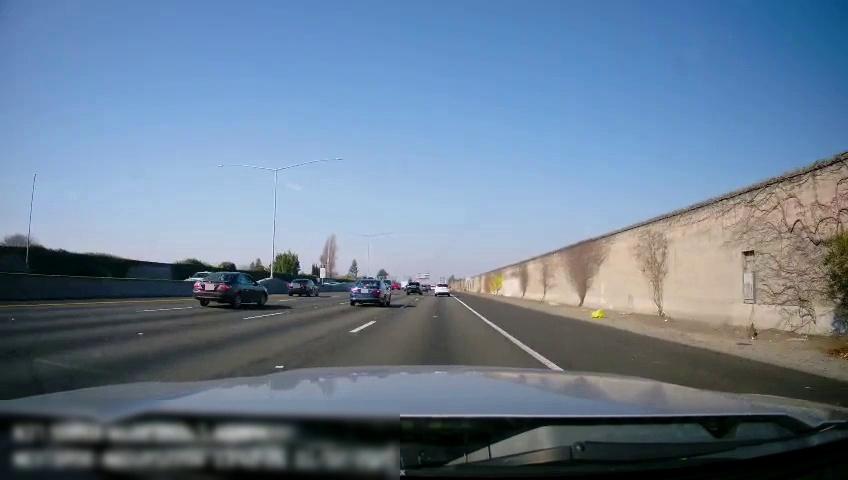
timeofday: Day
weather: Sunny
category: Drivable Space
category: Vehicles | SUV
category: Vehicles | SUV
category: Vehicles | Car
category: Vehicles | Car
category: Vehicles | Car
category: Lanes | Current Lane
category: Lanes | Current Lane
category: Lanes | Alternate Lane
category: Lanes | Alternate Lane
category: Lanes | Alternate Lane